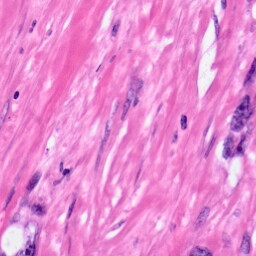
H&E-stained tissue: Pancreatic